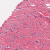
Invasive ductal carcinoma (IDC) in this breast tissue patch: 1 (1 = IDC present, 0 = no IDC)